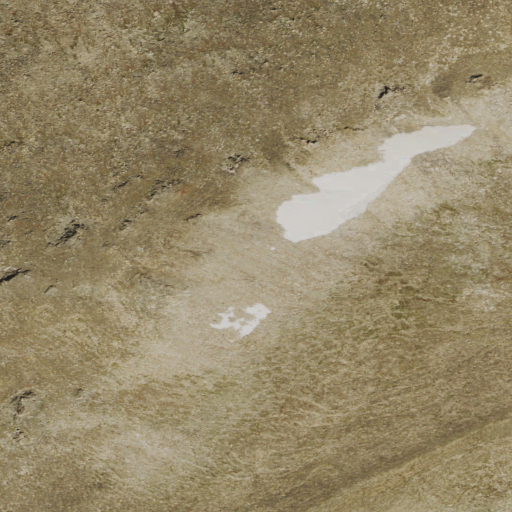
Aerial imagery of ridge(s) in Wyoming named Horse Ridge containing only grassland